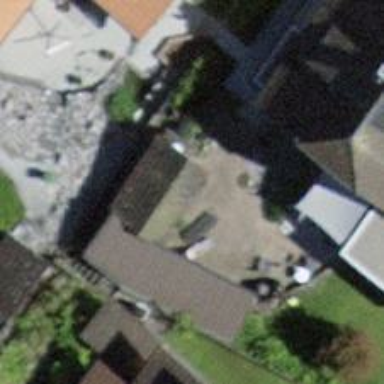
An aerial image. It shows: Shed.